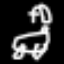
Label: frog